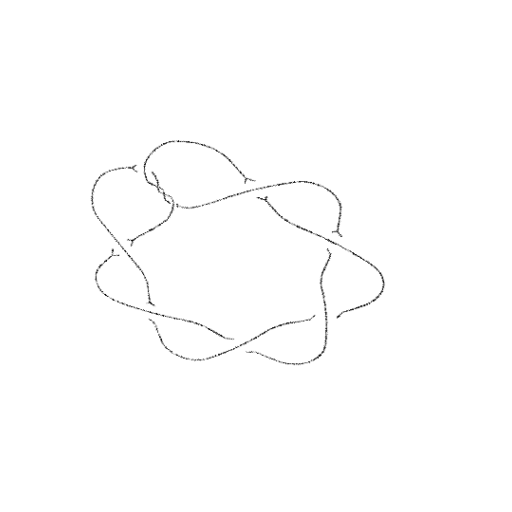
Crossing number: 10